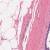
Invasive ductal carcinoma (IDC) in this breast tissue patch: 0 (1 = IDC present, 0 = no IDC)